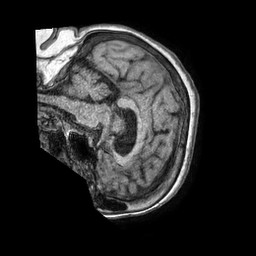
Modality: T1w
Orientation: sagittal
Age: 78
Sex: female
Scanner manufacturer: philips
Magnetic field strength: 1.5 T
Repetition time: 0.007456 s
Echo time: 0.003392 s